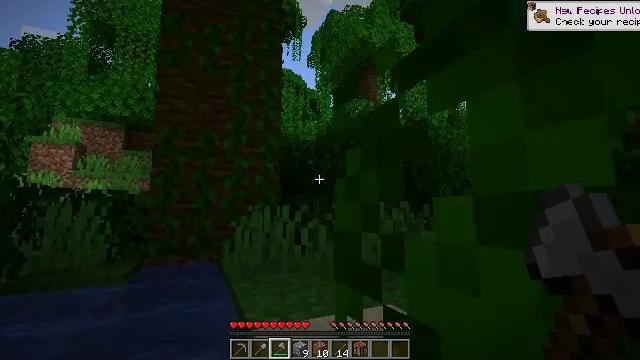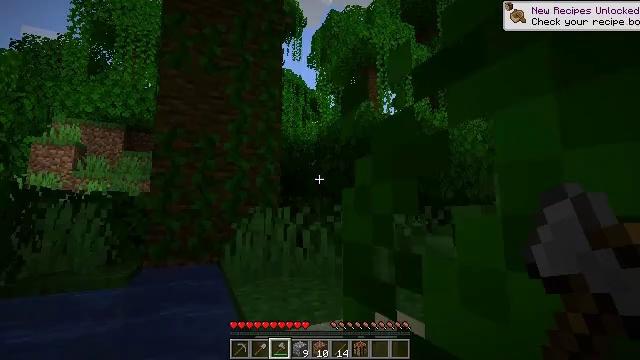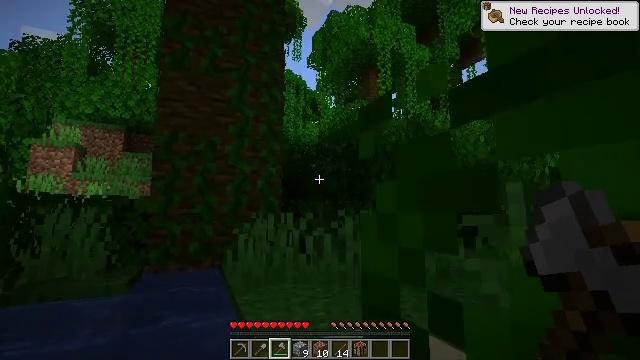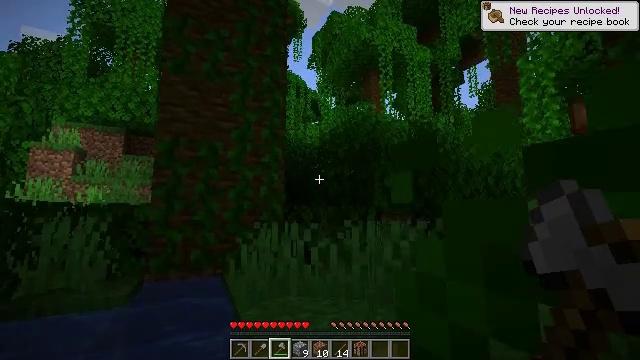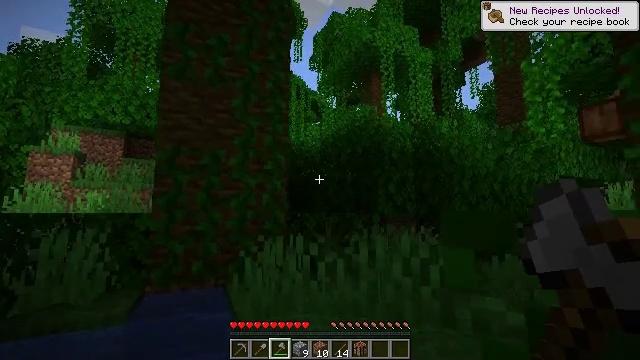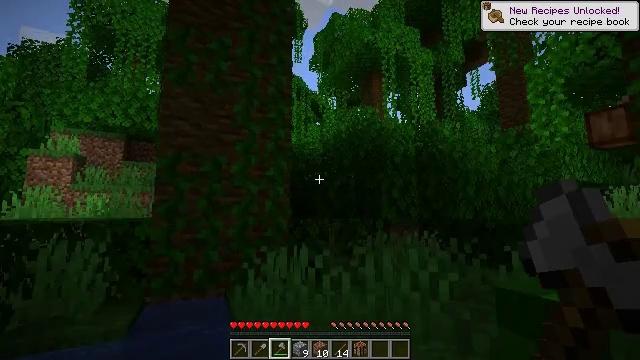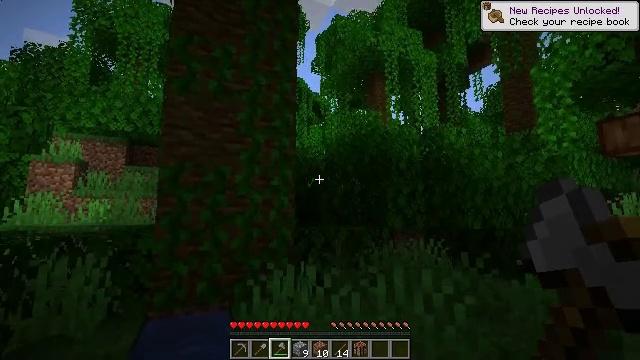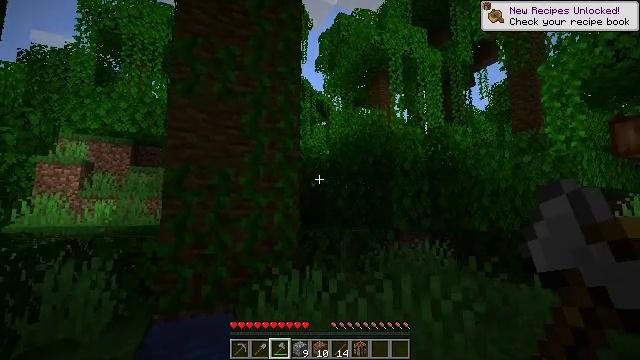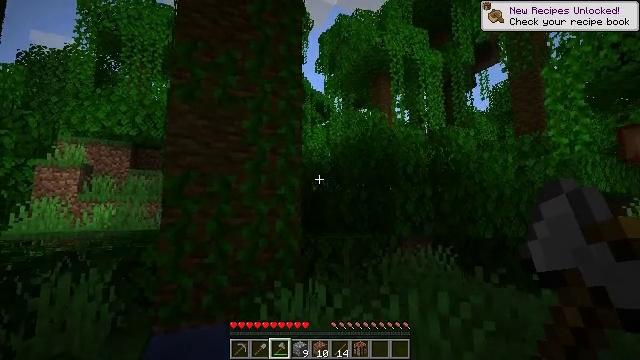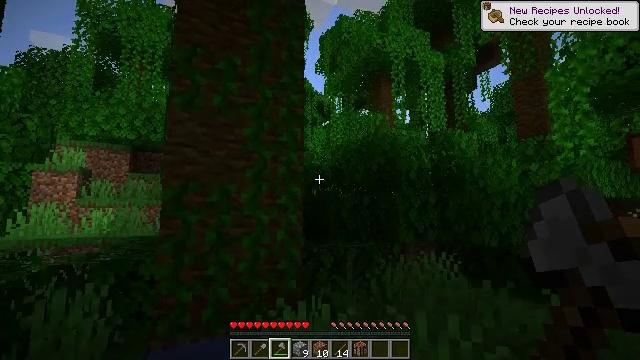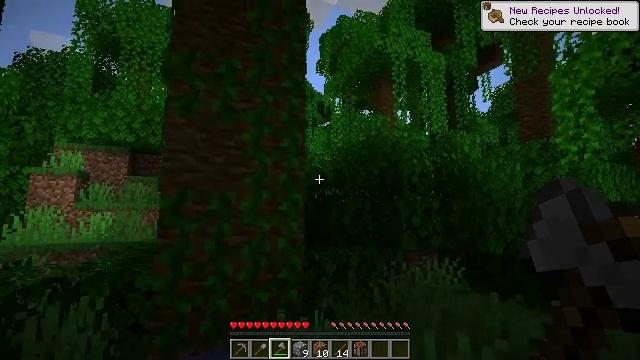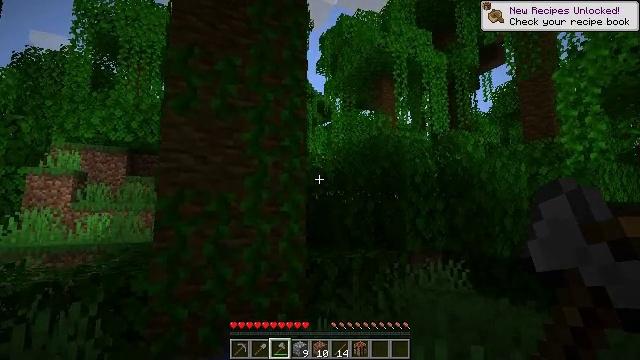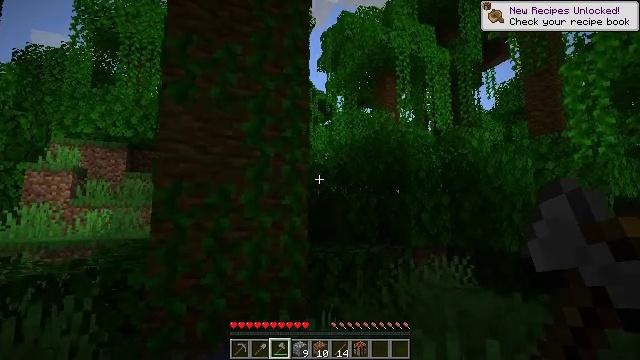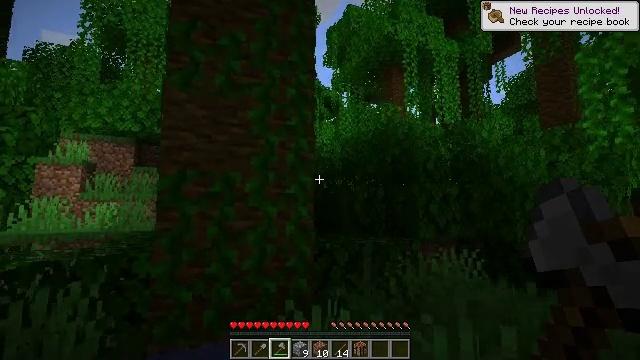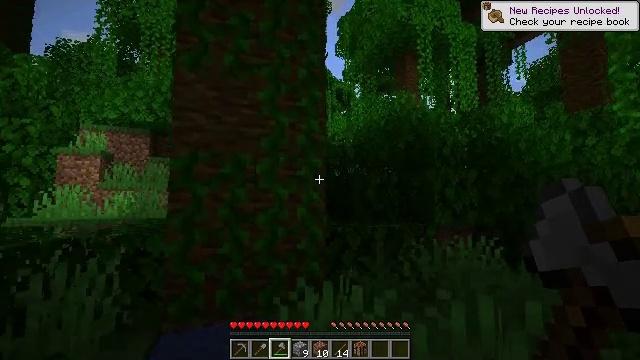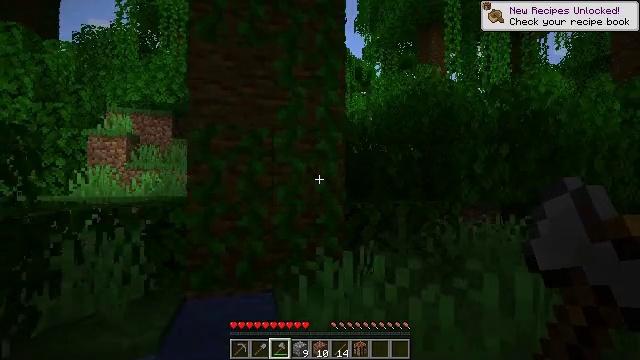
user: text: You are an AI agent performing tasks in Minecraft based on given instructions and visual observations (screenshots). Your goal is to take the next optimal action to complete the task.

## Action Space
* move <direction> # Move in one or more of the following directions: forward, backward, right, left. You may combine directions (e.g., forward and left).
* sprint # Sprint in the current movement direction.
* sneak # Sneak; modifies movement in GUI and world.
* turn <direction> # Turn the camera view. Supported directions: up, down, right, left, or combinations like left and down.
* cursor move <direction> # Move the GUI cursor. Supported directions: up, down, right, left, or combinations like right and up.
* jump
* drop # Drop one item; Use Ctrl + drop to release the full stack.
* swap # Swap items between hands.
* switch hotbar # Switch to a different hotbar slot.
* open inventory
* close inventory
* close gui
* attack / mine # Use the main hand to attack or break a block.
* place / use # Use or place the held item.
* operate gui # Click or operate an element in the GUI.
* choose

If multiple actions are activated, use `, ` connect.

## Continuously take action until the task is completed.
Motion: motion action
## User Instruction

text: Harvest vines off the surface.
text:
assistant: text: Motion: move forward and move left, jump
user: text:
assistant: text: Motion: move forward and move left, jump
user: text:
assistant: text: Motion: move forward and move left, jump
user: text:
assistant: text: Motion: move forward and move left, jump
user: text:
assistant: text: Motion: move forward and move left, jump
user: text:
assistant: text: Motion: move forward and move left, jump
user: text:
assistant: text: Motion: move forward, jump
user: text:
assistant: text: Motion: move forward, jump
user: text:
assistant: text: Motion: move forward, jump
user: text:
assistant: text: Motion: move forward, jump
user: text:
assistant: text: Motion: move forward, jump
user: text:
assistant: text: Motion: move forward and move right, jump
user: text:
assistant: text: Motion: move forward and move right, turn left, jump
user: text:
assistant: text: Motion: move forward and move right, turn left and down, jump
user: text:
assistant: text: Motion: move forward and move right, turn left and down, jump
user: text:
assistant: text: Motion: move forward and move right, turn left and down, jump
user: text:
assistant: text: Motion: move forward and move right, turn left and down, jump
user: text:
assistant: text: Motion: move forward and move right, turn left and down, jump
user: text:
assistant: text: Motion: move forward and move right, jump
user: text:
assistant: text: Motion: move forward and move right, jump
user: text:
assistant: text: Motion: move forward and move right, jump
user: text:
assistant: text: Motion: move forward and move right, jump
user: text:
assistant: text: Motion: move forward and move right, jump
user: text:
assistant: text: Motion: move forward and move right, jump
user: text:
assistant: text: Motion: move forward and move right, jump
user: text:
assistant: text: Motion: move forward and move right, jump
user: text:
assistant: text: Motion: move forward and move right, jump
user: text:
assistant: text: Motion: move forward and move right
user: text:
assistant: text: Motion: move forward
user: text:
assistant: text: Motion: move forward, turn left